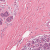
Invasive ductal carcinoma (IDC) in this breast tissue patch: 0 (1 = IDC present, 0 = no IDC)